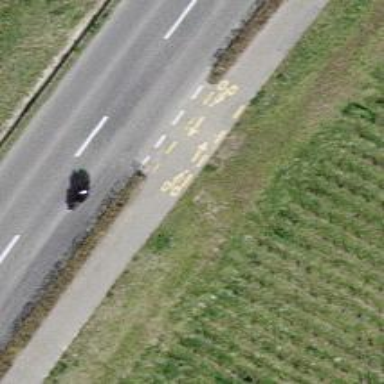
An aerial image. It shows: Asphalt cycleway.